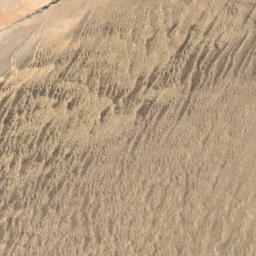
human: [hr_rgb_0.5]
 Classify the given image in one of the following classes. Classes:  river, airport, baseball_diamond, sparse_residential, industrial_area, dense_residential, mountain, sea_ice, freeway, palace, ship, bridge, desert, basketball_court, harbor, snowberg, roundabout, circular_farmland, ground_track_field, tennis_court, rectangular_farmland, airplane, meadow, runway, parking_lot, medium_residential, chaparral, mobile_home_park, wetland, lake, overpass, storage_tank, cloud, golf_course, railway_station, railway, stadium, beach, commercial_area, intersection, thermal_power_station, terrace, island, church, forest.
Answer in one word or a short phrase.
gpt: desert